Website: apple
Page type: billing-address
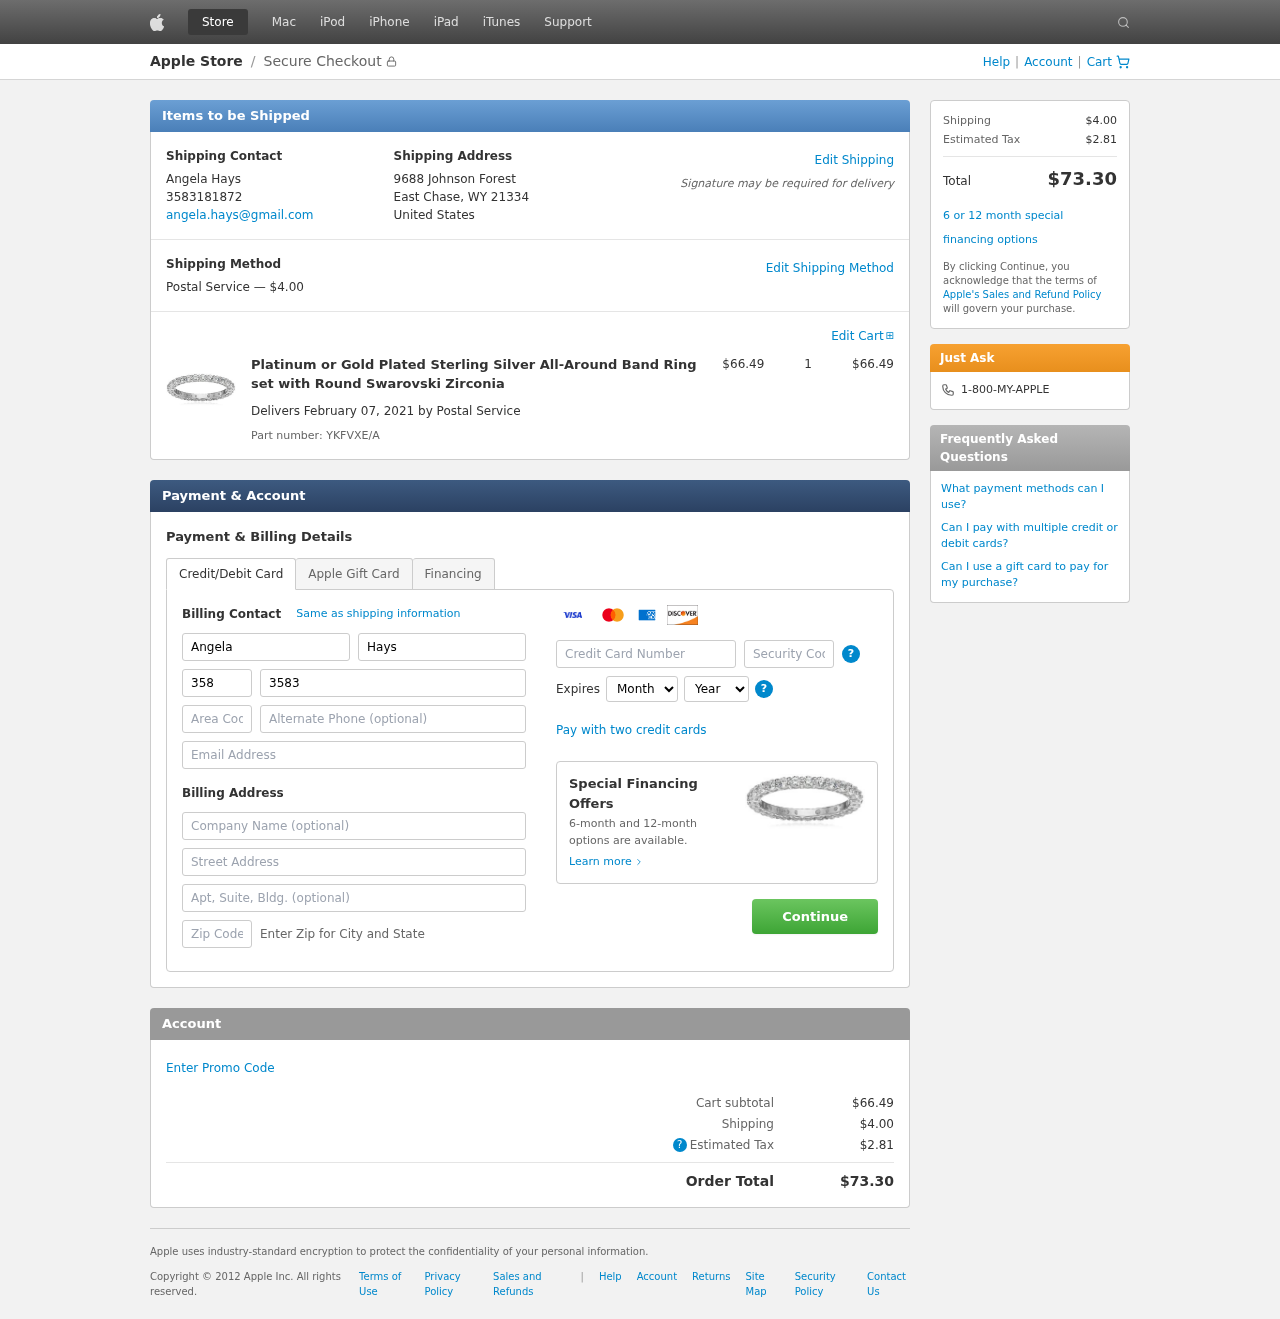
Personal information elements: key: PII_CARD_CVV
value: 031
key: PII_CARD_EXPIRY_MONTH
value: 02
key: PII_CARD_EXPIRY_YEAR
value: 30
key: PII_CARD_NUMBER
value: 2714 9866 1523 1753
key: PII_CITY_STATE_ZIP
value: East Chase, WY 21334
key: PII_COUNTRY
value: United States
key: PII_EMAIL
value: angela.hays@gmail.com
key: PII_FIRSTNAME
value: Angela
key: PII_FULLNAME
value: Angela Hays
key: PII_LASTNAME
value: Hays
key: PII_PHONE
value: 3583181872
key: PII_PHONE_AREA
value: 358
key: PII_STREET
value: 9688 Johnson Forest
Product elements: key: PRODUCT1_NAME
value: Platinum or Gold Plated Sterling Silver All-Around Band Ring set with Round Swarovski Zirconia
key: PRODUCT1_PRICE
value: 66.49
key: PRODUCT1_QUANTITY
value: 1
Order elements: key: ORDER_SHIPPING_COST
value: $4.00
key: ORDER_SUBTOTAL
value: $66.49
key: ORDER_DELIVERY_DATE
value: February 07, 2021
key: ORDER_PART_NUMBER
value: YKFVXE/A
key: ORDER_TAX
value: $2.81
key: ORDER_TOTAL
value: $73.30